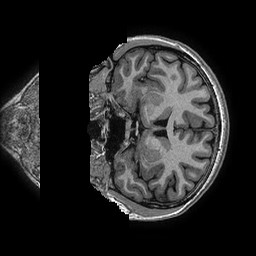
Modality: T1w
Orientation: coronal
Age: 23
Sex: female
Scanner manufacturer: ge
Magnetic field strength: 3 T
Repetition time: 0.006952 s
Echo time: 0.00292 s